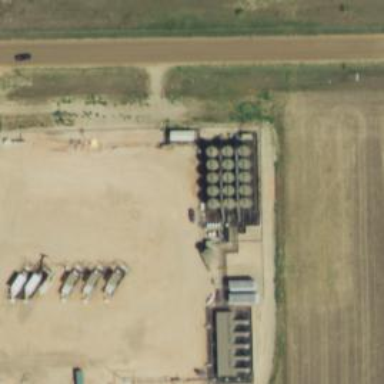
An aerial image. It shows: Storage tank that is man-made.